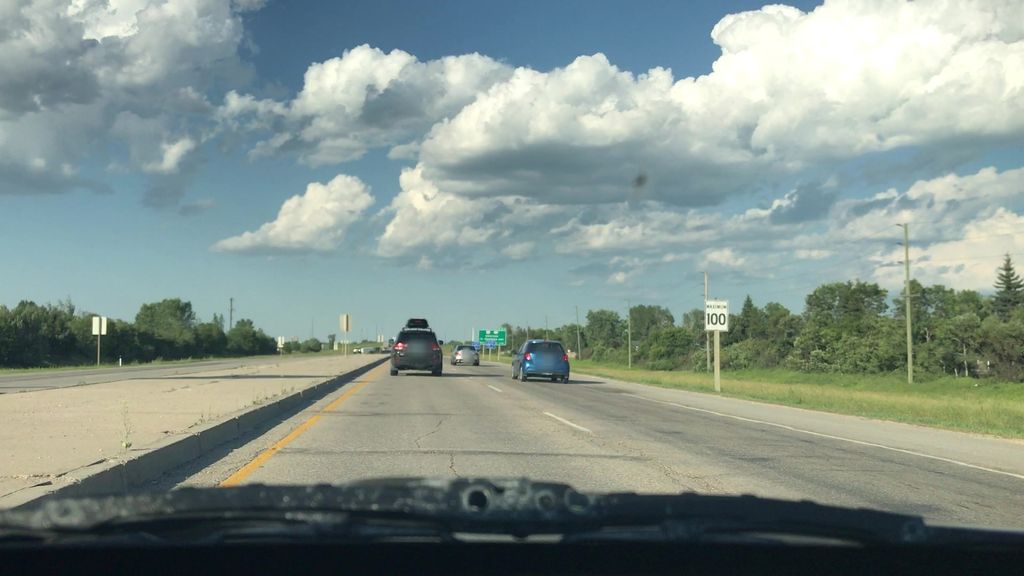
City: winnipeg